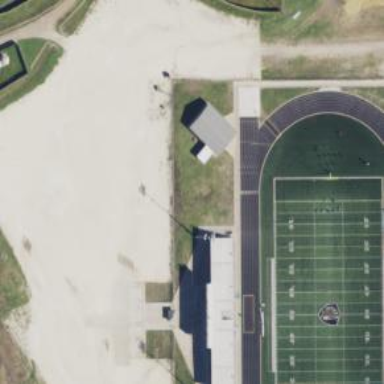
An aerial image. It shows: Turf pitch for American football.